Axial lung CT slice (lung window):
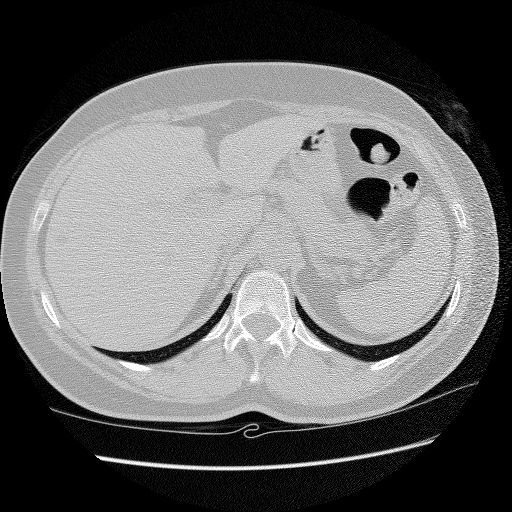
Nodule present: no